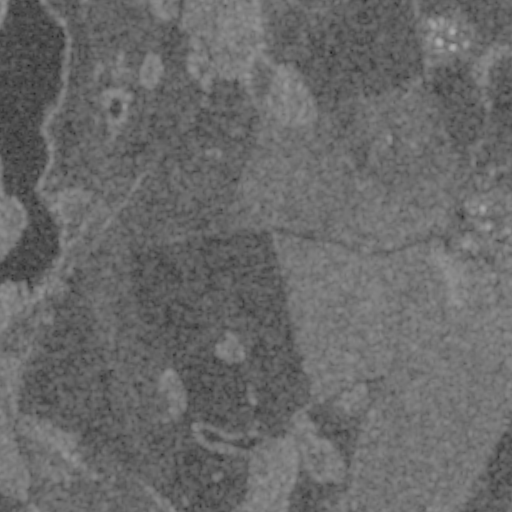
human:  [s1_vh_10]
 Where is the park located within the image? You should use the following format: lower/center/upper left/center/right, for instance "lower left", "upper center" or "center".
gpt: The park is located in the center right of the image.
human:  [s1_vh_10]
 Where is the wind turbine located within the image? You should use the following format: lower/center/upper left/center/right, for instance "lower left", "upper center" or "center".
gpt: The wind turbine is located in the upper right of the image.
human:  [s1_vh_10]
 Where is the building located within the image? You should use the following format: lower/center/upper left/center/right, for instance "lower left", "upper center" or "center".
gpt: There is no building in the image.

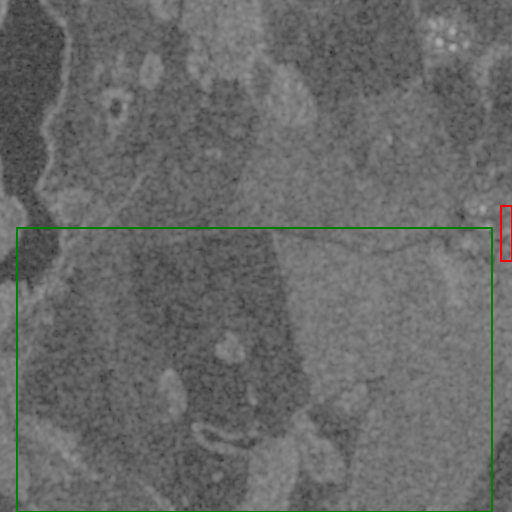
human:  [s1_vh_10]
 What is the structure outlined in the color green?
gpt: The structure outlined in green is a crop field.
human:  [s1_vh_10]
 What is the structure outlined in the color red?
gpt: The structure outlined in red is a park.
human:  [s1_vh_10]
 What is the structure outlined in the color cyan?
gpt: There is no cyan outline.